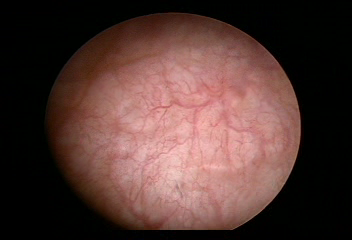
Modality: WLC
Class: Normal mucosa
Bladder cancer association: No